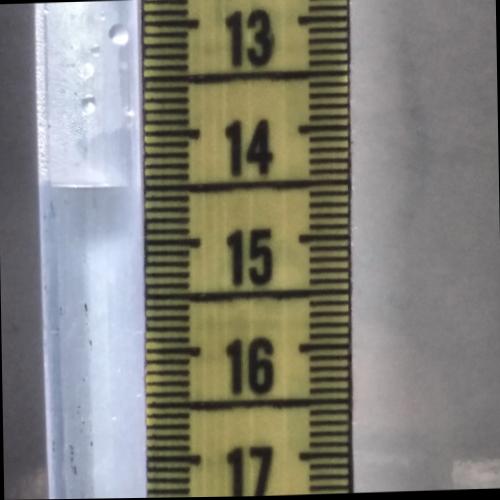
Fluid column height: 14.5 cm